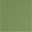
Piece: xx